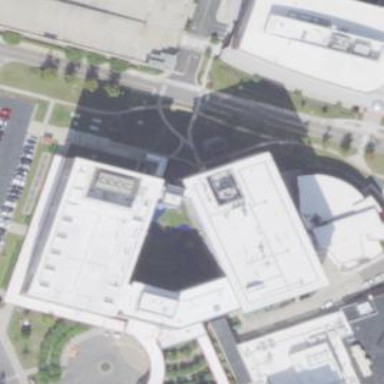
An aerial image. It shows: Part of building.